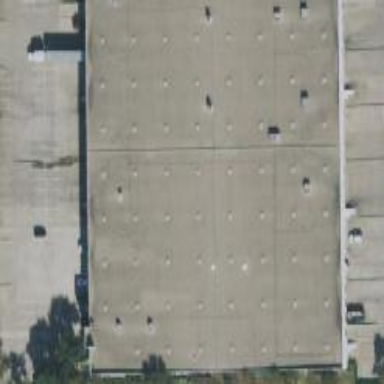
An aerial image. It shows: Warehouse.